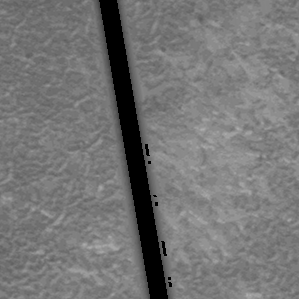
Label: frost